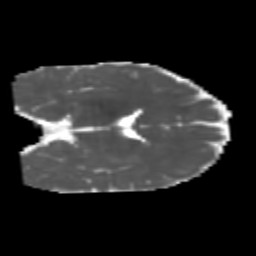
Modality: MD
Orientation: coronal
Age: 6
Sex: male
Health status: healthy